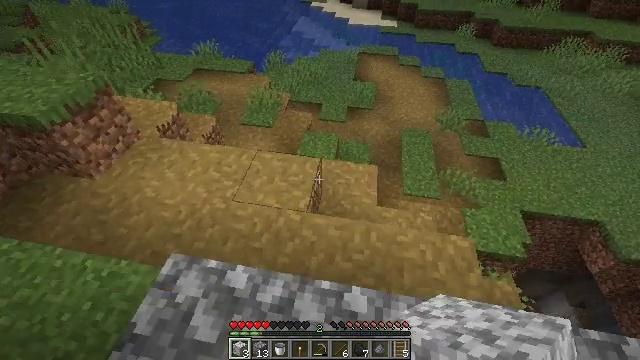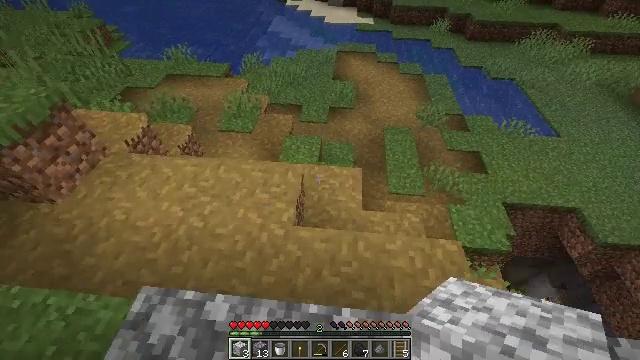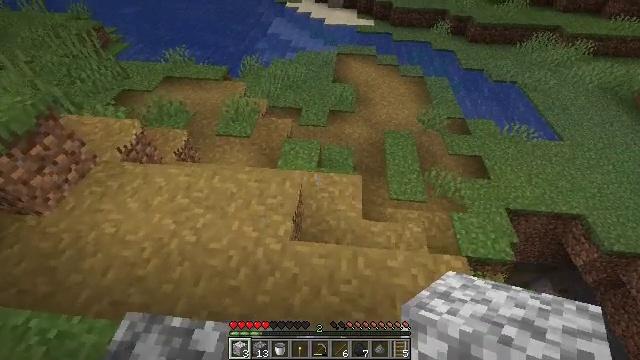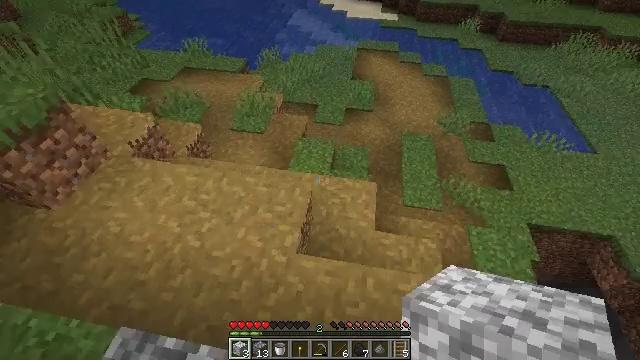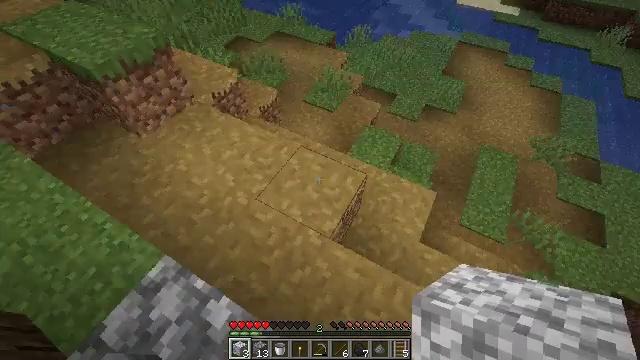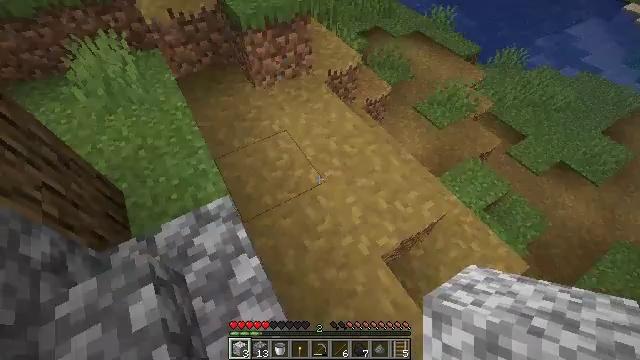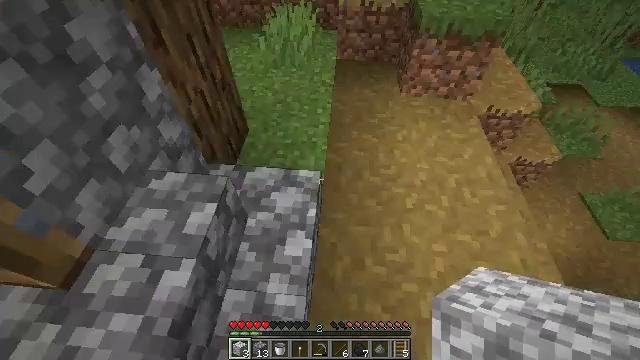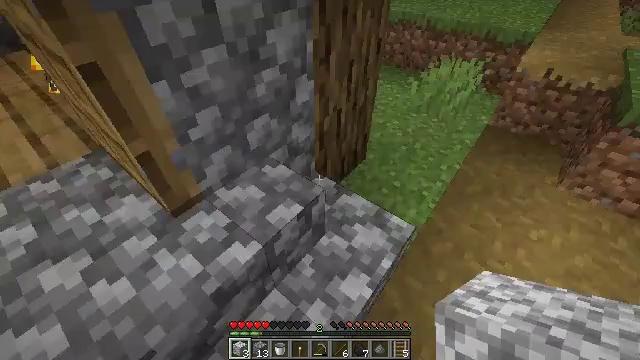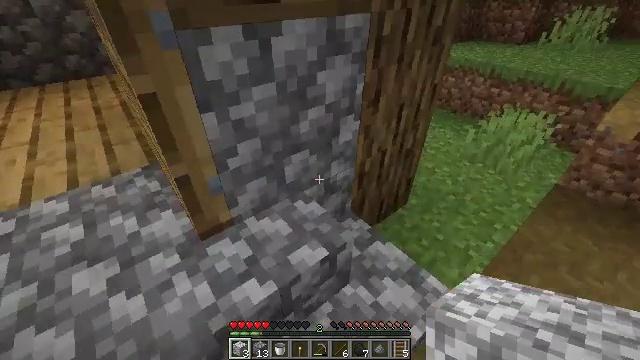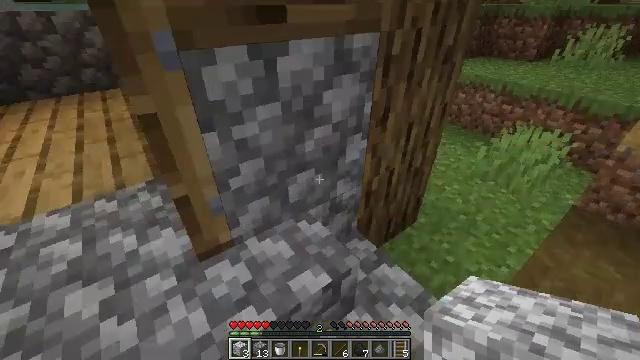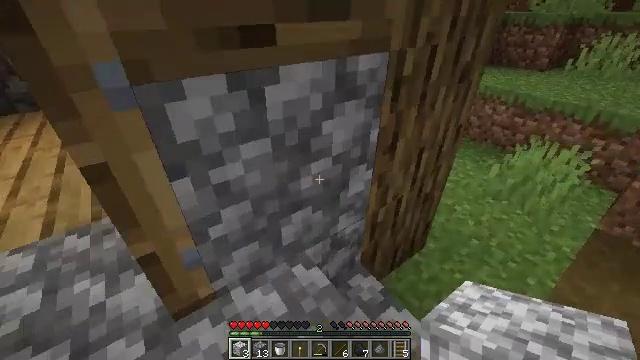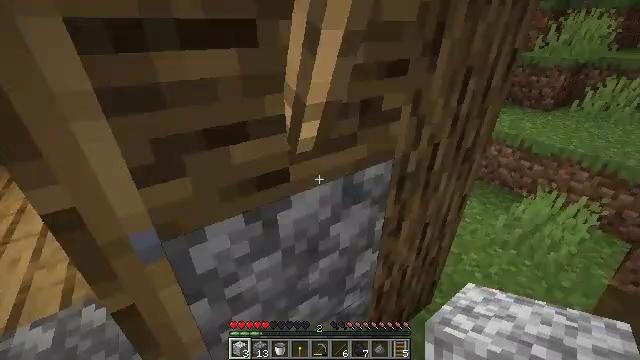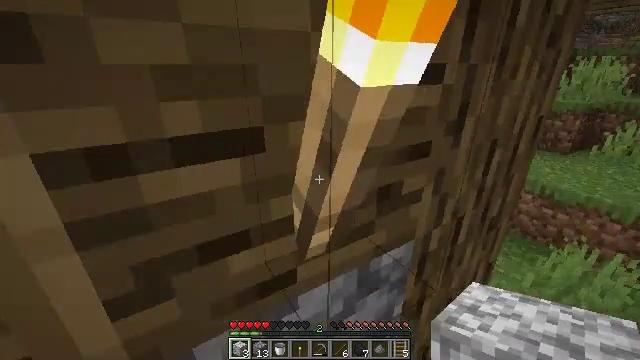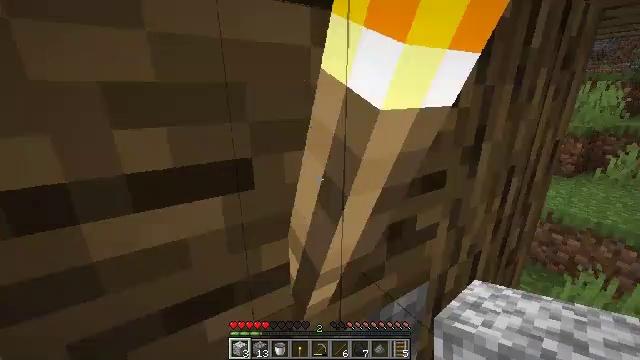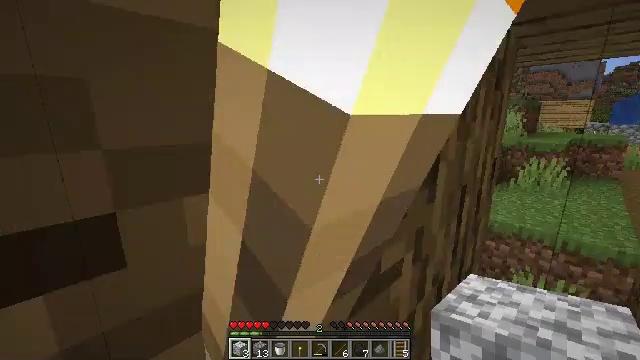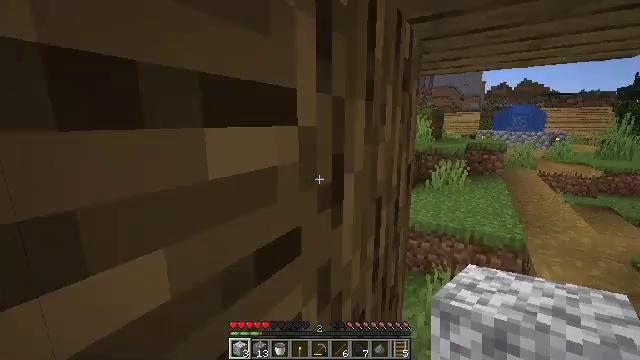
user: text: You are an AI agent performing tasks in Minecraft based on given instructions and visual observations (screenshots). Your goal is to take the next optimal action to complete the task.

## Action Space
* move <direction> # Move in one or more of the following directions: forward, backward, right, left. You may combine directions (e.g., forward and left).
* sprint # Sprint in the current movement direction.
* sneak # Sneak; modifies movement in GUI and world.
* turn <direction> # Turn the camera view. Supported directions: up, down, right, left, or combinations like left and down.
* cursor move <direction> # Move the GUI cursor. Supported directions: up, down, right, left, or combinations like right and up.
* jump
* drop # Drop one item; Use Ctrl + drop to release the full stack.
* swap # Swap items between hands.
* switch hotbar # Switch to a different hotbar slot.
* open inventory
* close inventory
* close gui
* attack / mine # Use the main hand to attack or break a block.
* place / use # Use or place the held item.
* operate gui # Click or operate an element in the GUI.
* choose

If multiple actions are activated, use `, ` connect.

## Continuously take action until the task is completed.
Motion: motion action
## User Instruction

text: Attack the stripped oak log to collect it.
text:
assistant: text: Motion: move forward, turn right
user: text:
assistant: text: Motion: move forward
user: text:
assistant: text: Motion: move forward, turn left and down
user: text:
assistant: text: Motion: turn left and down
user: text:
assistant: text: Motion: turn left
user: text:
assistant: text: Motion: move forward, turn left and up
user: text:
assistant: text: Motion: move forward, turn left and up
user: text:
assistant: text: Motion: move forward, turn left and up
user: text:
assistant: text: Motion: move forward, turn left and up
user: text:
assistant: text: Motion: move forward, turn up
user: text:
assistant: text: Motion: move forward, turn left and up
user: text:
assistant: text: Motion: move forward, turn left and up
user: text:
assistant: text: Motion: move forward, turn up
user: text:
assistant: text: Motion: move forward and move right, turn right and up
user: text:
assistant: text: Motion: move forward and move right, turn right and up
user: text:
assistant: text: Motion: move forward and move right, turn right and down
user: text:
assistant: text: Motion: move forward and move right, turn right and down
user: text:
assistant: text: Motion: move forward and move right, turn right and down
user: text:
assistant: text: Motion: move forward and move right, turn right
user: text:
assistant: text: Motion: move forward, turn right
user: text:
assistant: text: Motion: move forward
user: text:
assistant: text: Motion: move forward
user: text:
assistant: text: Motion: move forward, turn left
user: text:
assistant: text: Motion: move forward, turn left and up
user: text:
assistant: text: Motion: move forward, turn left and up
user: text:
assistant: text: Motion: move forward, turn left
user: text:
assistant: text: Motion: move forward, turn left
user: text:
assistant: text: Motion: move forward, turn left
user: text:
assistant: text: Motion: move forward, turn left
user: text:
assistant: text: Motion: move forward, turn left